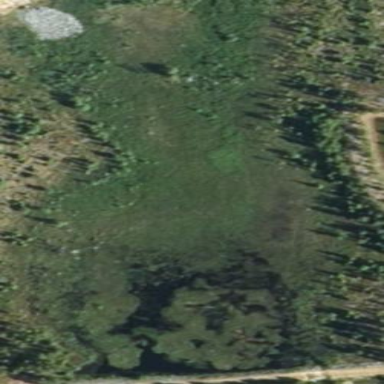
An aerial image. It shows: Bog wetland.